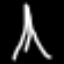
Label: The Eiffel Tower